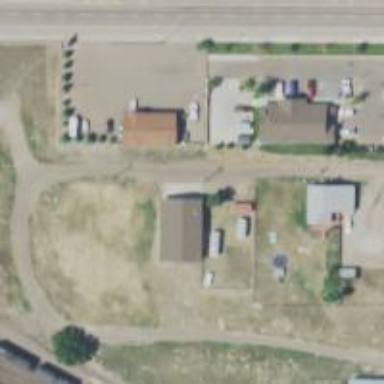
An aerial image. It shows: Veterinary facility.